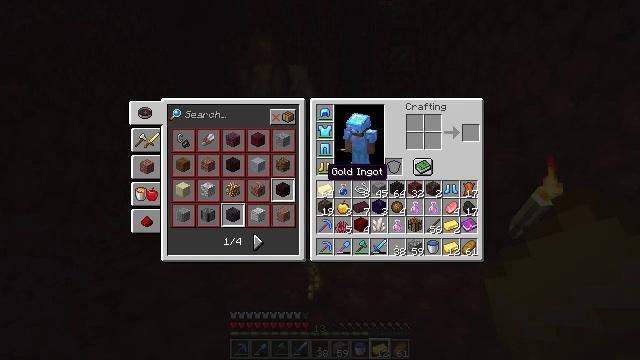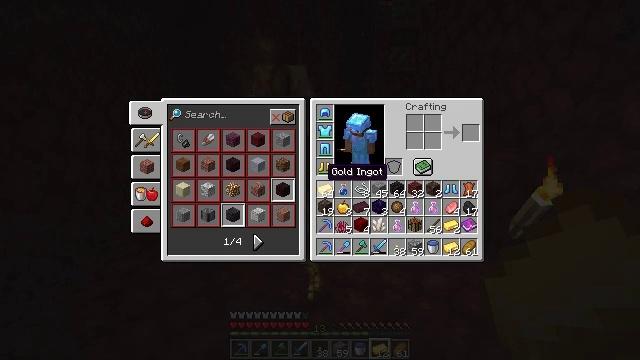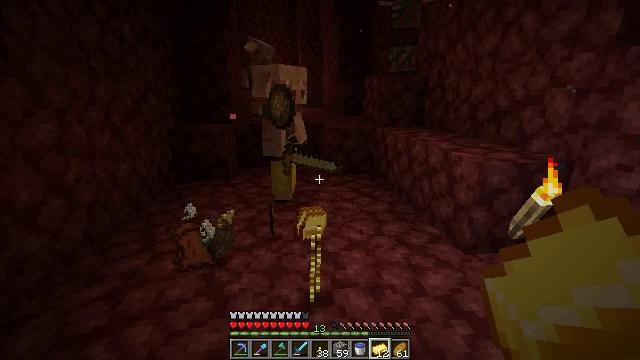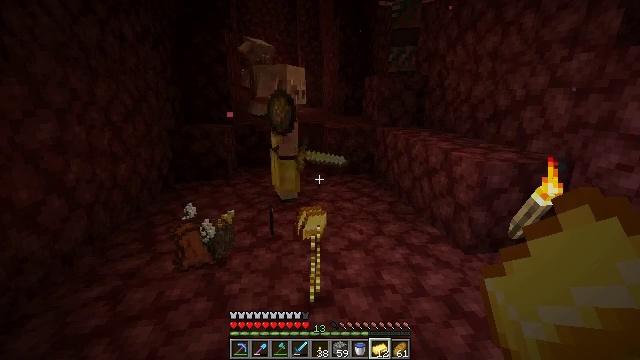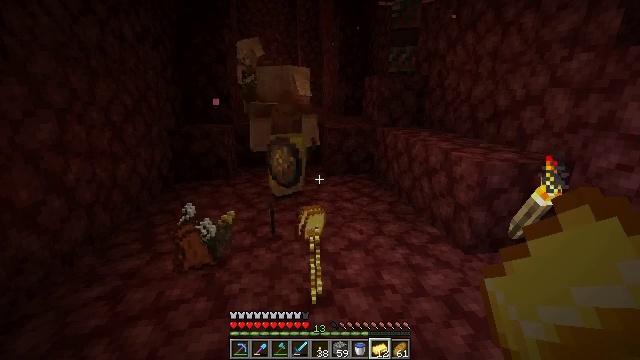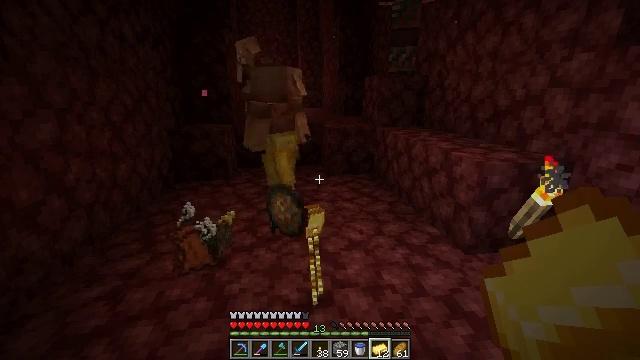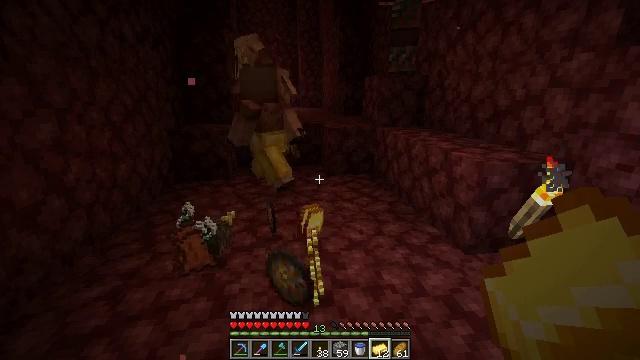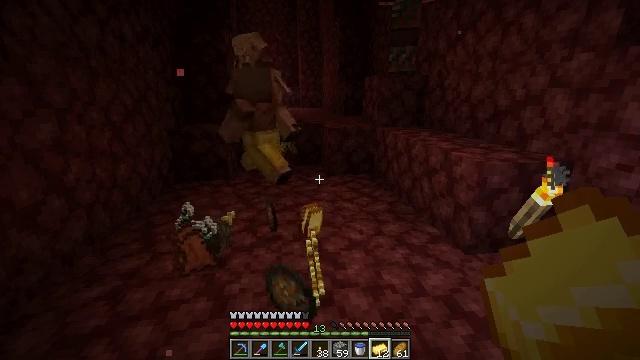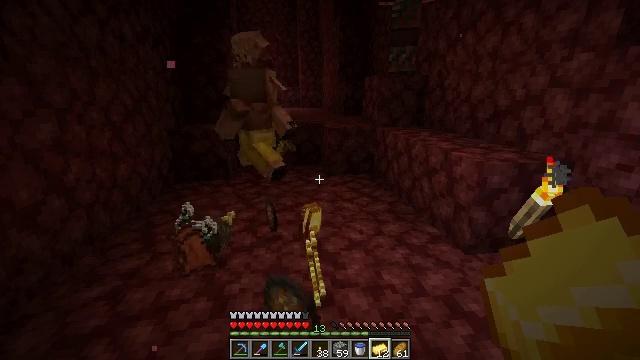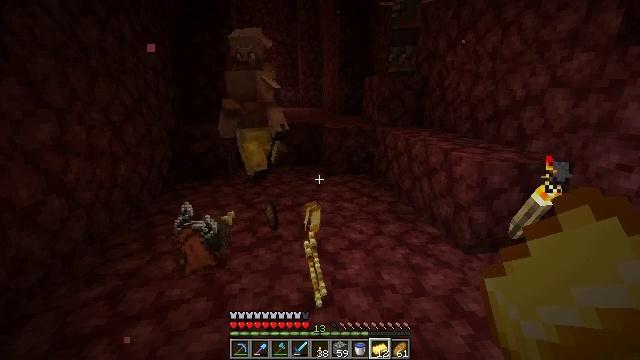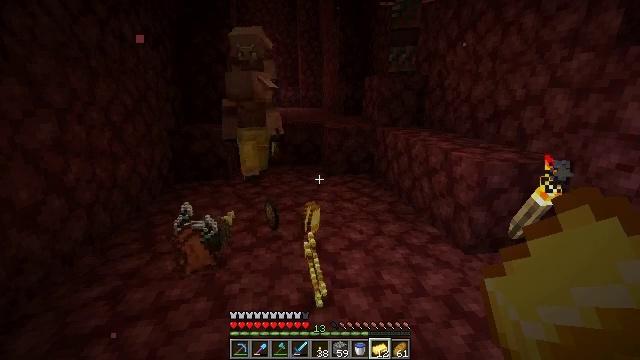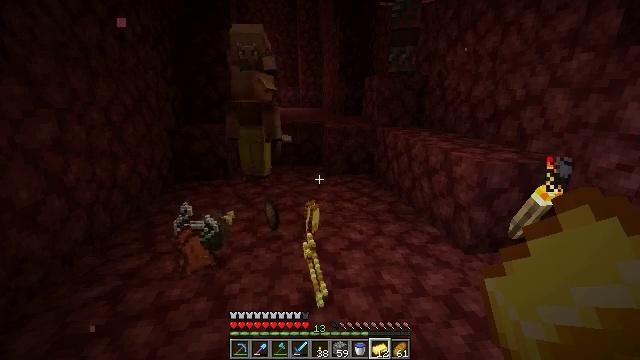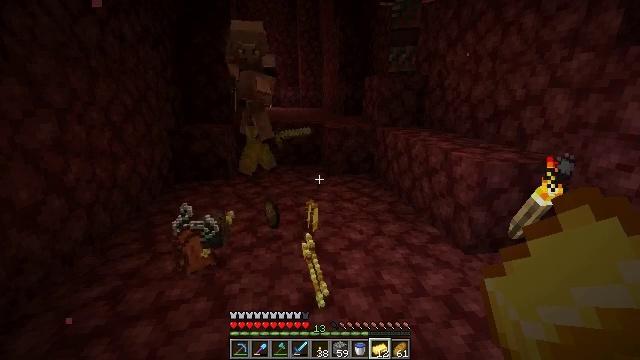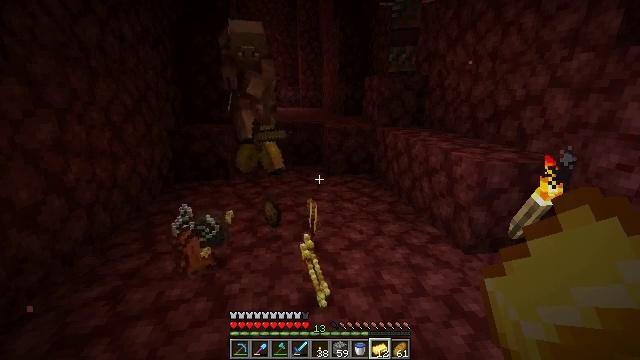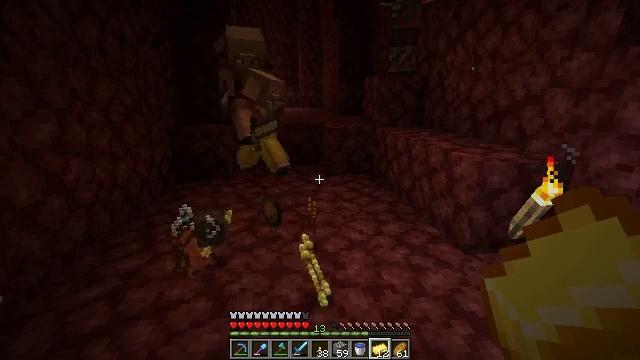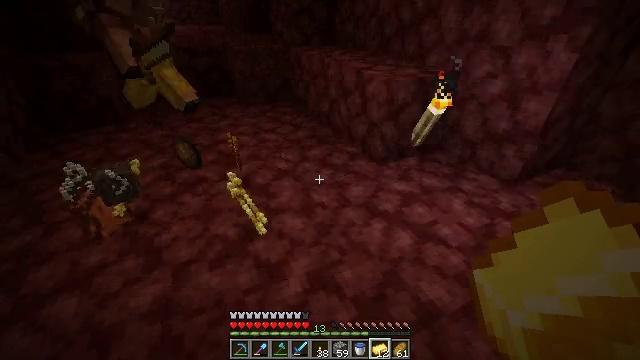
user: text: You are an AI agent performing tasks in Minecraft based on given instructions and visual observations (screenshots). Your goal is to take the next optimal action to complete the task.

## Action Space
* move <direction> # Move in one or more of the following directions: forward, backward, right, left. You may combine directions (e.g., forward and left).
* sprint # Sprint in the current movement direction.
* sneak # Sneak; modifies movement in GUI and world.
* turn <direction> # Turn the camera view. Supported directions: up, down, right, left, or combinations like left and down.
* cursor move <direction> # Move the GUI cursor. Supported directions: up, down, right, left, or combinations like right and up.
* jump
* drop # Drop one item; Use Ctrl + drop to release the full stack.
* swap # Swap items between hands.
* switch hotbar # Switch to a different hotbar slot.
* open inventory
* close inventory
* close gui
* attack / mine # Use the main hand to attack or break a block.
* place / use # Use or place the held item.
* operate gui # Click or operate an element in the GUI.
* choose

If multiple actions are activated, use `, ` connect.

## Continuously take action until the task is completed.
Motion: motion action
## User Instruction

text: Remove crying obsidian from the inventory.
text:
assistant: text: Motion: no_op
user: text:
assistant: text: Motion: no_op
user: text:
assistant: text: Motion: no_op
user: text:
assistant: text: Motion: no_op
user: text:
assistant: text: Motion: no_op
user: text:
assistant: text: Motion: no_op
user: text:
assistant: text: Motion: no_op
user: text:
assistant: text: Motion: no_op
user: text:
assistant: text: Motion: no_op
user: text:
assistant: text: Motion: no_op
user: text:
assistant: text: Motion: no_op
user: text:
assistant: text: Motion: no_op
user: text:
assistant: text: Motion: no_op
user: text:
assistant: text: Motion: no_op
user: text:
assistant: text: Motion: turn right and down
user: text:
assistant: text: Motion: turn right and down
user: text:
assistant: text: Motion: turn right and down
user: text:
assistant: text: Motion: turn right and up
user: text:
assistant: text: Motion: turn right and up
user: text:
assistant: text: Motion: turn up
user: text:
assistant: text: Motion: no_op
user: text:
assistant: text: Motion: no_op
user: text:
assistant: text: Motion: no_op
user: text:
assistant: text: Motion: no_op
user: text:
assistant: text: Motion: turn up
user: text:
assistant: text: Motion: turn right and up
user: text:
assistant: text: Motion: turn right and up
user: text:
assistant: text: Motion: turn up
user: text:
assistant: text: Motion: no_op
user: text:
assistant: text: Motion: turn left and up